Question: I have develop some dll libary in c #; now I need to know if there is the possibility to insert in my projects a contextual help that will show during a designtime works when a customer will call methods and events of my library like a screenshot visible at this link

<URL>
Is possible do this? Some idea? Thanks a lot to everyone
By Jumpier
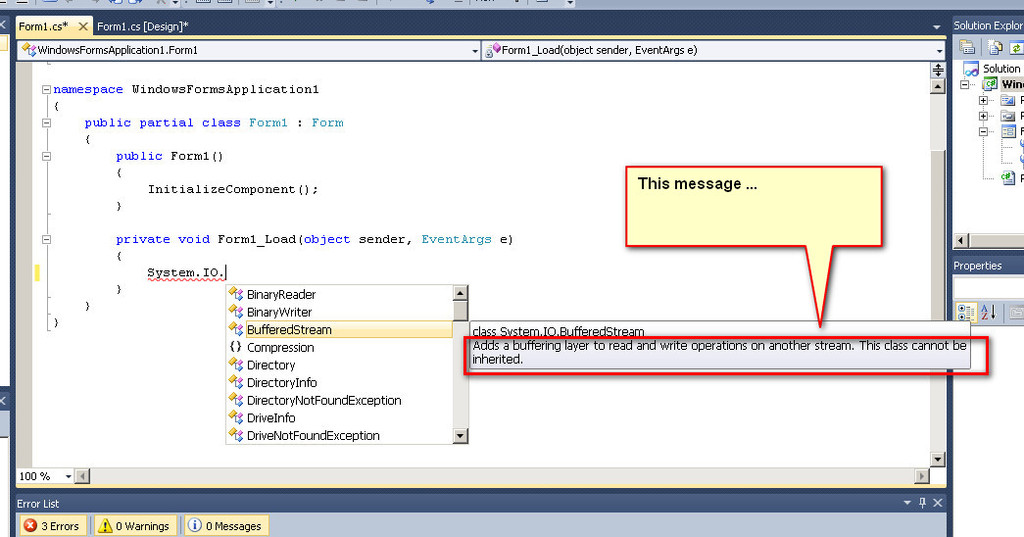
Answer: The documentation is created in code using <URL>.
'''
/// <summary>
/// This text will show up in the contextual help box.
/// </summary>
public void SomePublicMethod() {
...
}
'''
To ship a dll with this metadata, <URL>.
> To generate an XML documentation file for a Visual C# project
With a project selected in Solution Explorer, on the Project menu, click Properties.
Click the Build tab.
On the Build page, select XML documentation file. By default, the file is created under the specified output path, for example, "bin\Debug\Projectname.XML".